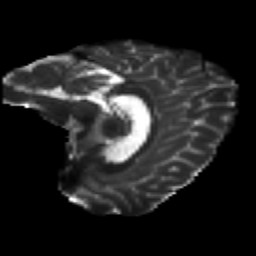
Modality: T2w
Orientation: sagittal
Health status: healthy
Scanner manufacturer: philips
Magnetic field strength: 3 T
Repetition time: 9.75 s
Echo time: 0.092 s